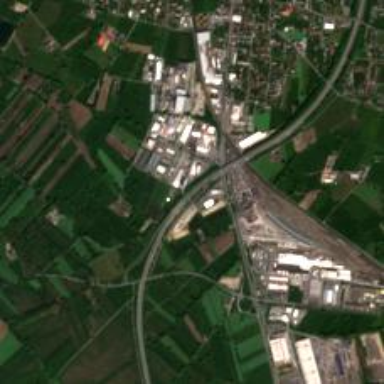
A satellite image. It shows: Motorway junction.